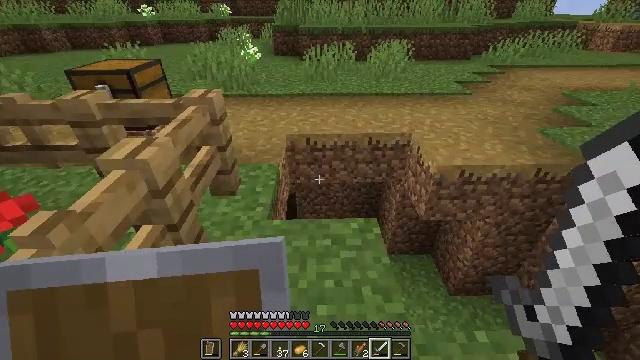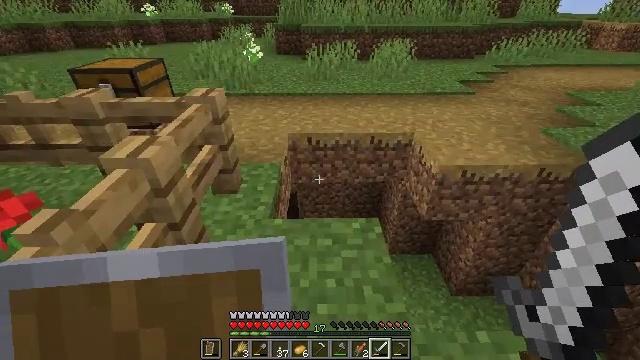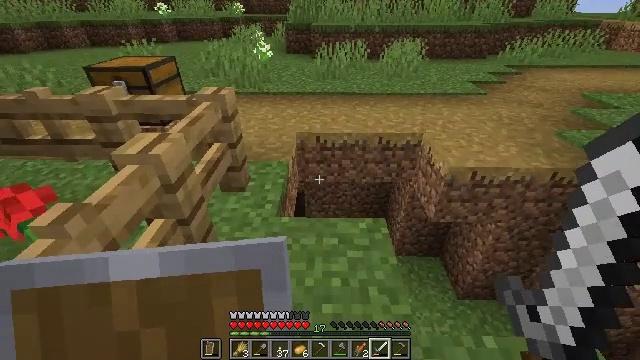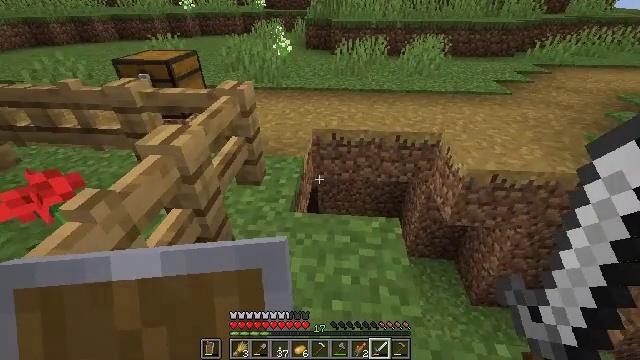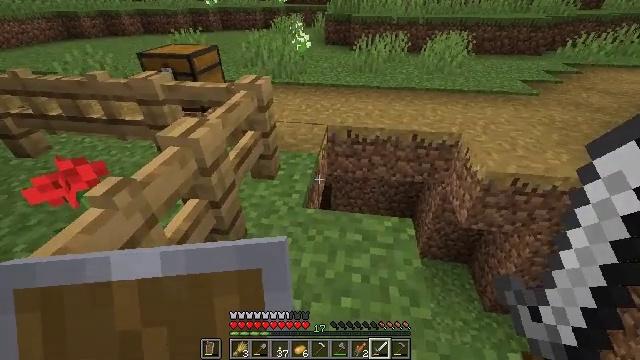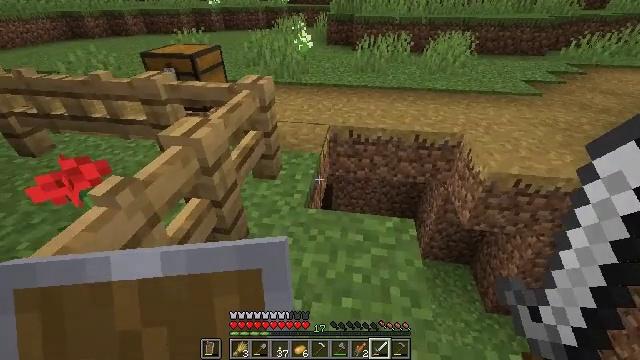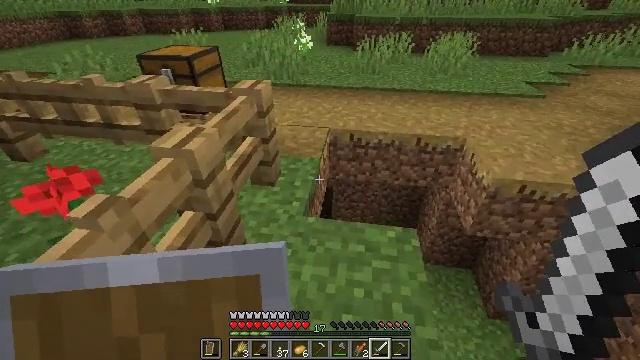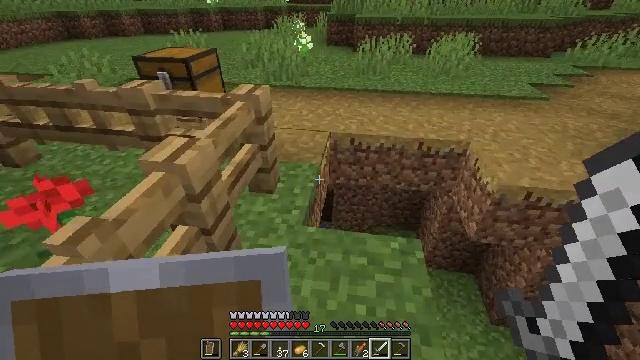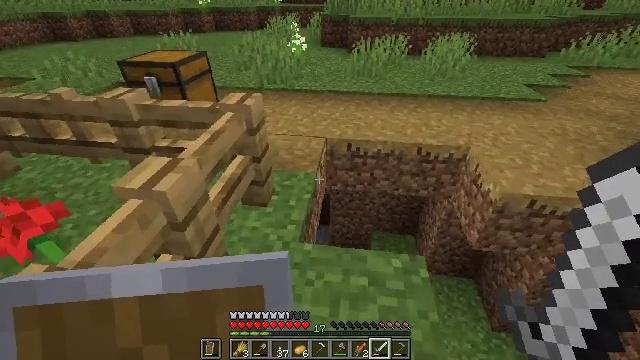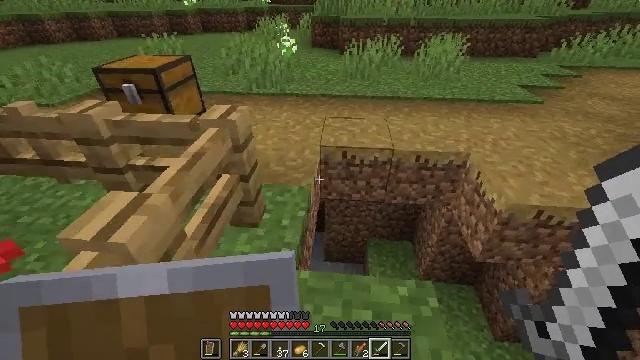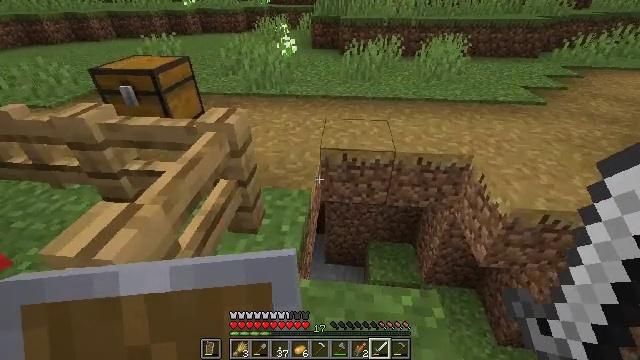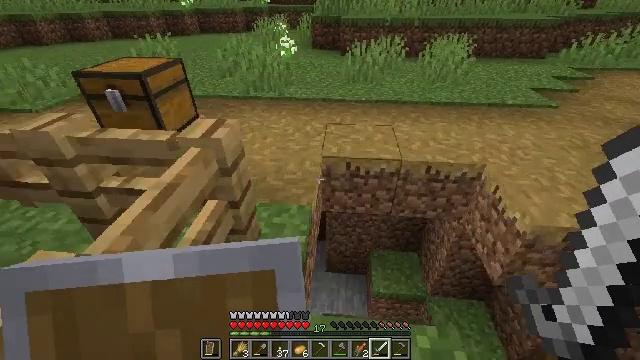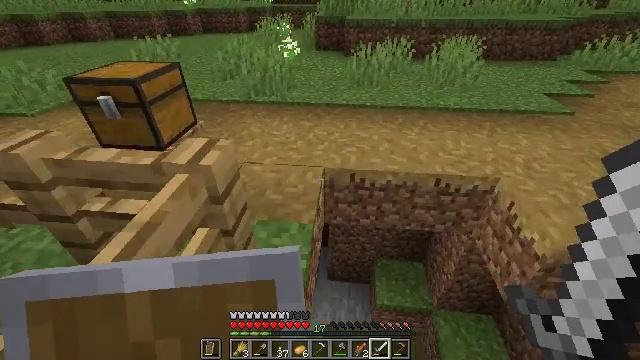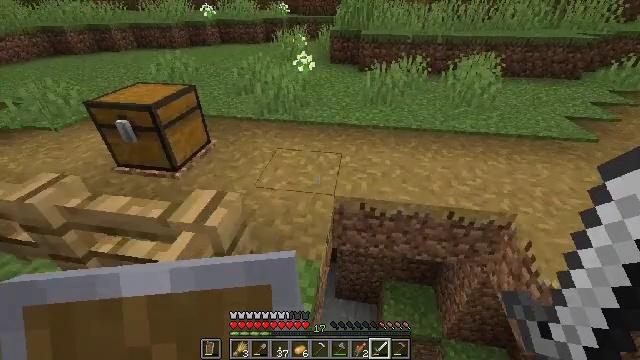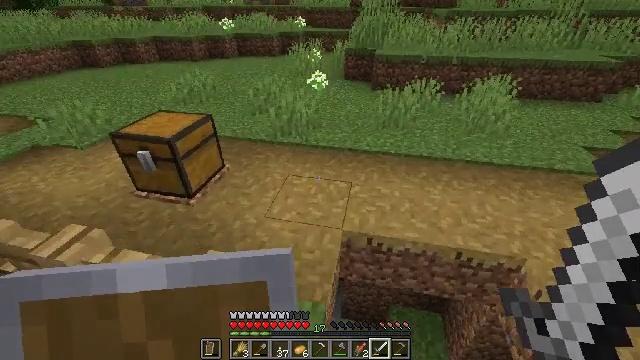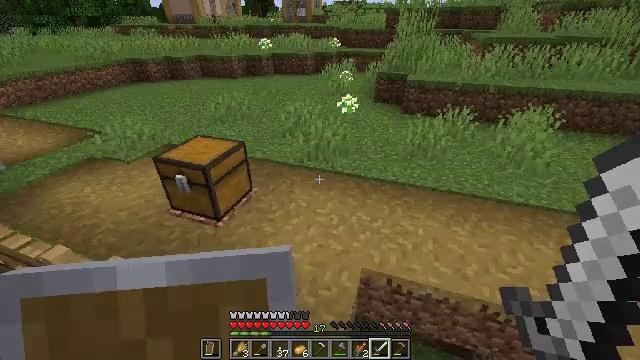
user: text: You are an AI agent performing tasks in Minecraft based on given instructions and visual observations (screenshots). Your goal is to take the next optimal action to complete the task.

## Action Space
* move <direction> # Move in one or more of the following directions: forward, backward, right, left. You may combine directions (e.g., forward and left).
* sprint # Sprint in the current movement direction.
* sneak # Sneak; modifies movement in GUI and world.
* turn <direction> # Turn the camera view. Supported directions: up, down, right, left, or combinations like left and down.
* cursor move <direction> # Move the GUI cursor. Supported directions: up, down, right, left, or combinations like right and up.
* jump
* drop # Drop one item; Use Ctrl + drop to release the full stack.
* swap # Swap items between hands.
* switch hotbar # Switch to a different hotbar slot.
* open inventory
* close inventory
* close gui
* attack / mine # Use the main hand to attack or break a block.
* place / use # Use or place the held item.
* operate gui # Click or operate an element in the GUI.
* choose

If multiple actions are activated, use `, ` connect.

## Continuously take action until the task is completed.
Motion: motion action
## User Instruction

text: Harvest wheat from the field.
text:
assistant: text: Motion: no_op
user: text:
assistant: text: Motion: turn left
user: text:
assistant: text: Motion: turn left
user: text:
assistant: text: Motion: turn left
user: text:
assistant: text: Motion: no_op
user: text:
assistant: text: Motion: move forward
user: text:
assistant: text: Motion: move forward
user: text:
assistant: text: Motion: move forward, turn right
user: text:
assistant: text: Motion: move forward, turn right
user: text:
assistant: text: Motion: move forward
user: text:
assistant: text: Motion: move forward
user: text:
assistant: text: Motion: move forward
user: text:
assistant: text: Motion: move forward, turn left and up, jump
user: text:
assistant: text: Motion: move forward, turn left, jump
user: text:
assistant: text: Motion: move forward, turn left and up, jump
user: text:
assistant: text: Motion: move forward, turn left and up, jump
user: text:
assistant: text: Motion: move forward, turn left and up, jump
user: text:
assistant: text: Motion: move forward, turn left and up, jump
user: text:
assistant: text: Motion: move forward, turn left and up, jump
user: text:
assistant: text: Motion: move forward, turn left and up, jump
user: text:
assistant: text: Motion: move forward, turn left
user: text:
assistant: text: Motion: move forward, turn left
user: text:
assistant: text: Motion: move forward, turn left
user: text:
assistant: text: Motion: move forward, turn left
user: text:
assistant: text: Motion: move forward and move right, turn left
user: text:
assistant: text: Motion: move forward and move right, turn left and down
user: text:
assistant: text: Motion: move forward and move right, turn left and down
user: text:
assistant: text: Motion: move right, turn left
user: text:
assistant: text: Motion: turn left and down
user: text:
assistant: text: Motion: turn left and down